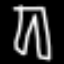
Label: pants